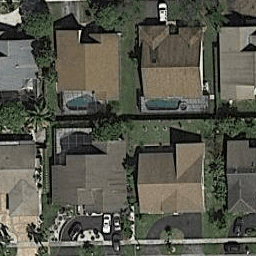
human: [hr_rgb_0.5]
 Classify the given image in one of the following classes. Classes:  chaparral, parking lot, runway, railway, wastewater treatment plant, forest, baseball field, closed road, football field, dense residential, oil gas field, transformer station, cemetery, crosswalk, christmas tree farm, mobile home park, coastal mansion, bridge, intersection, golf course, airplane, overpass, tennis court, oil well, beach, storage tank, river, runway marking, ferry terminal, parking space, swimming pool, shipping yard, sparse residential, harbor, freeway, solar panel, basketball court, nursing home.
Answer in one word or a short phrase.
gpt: dense residential